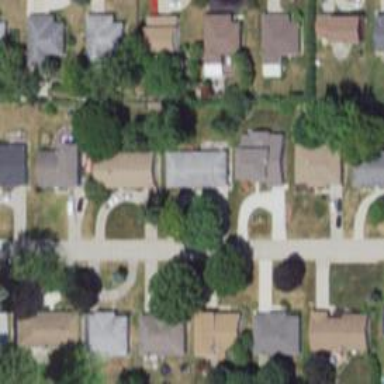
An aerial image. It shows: Driveway.